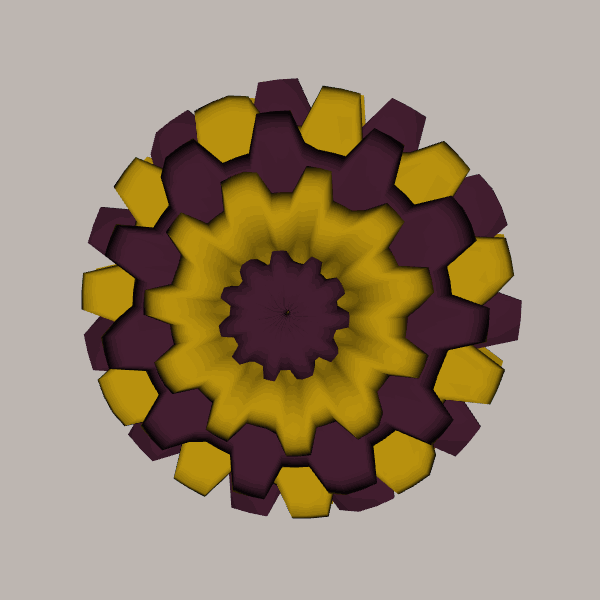
Background: light